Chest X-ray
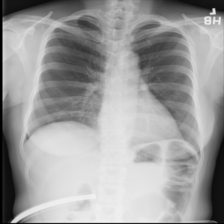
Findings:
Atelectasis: negative
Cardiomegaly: negative
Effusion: negative
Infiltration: negative
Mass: negative
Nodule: negative
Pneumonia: negative
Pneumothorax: negative
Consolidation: negative
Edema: negative
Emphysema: negative
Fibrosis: negative
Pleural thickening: negative
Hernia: negative